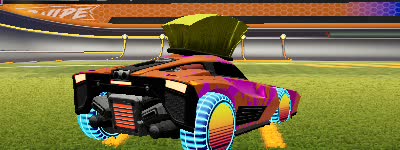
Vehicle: breakout